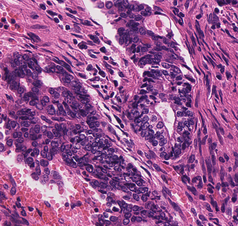
Tumor epithelial tissue: yes
Tumor-associated stroma tissue: yes
Normal tissue: no